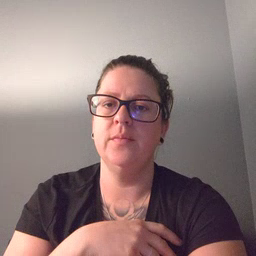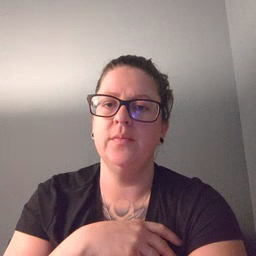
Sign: flower